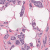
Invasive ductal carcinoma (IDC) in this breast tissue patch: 1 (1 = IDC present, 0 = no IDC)